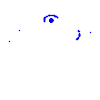
Particle: pion